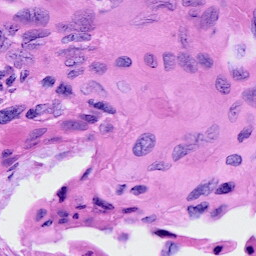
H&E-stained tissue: Cervix